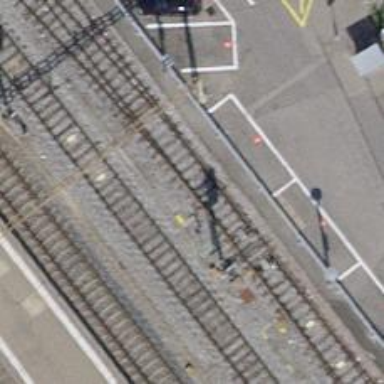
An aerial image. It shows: Railway siding with one electrified track and contact line for powering the train.